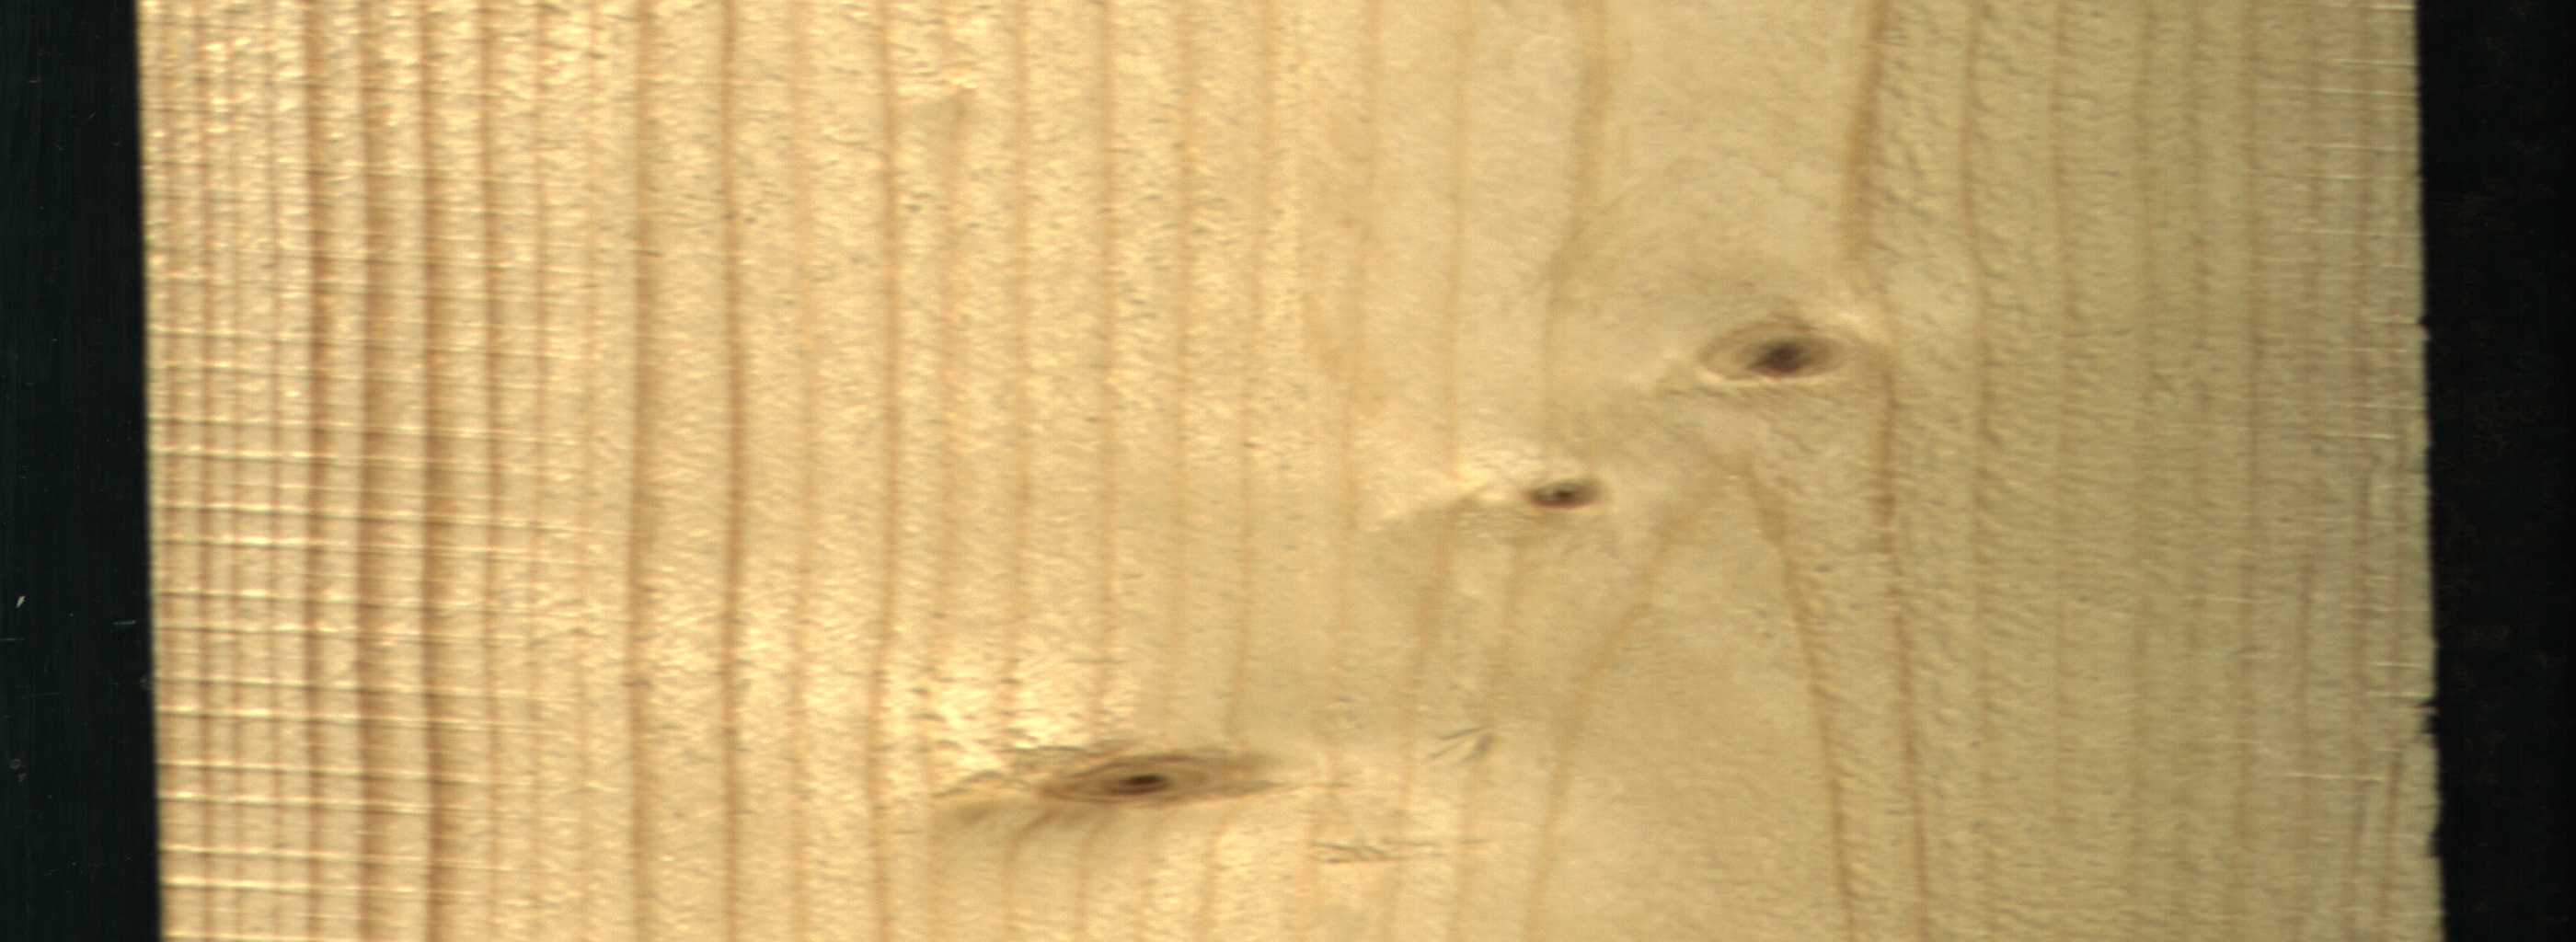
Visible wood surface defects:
Live_Knot
Live_Knot
Live_Knot